Question: I have a DB called:
MY_XXXX and MY_YYYY.
When I go to the phpMyAdmin, it shows in the tree structure...like this:

So, my questions is, is the MySQL or the phpMyAdmin do this things for me...? Is this have some special meaning for that? Thank you.
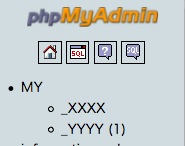
Answer: This is phpMyAdmin making a (sort of reasonable-ish, a bit, actually largely un-warranted) assumption about a naming convention - it's to do with MySQL.
If your looking for more information on such things - see the MySQL <URL>